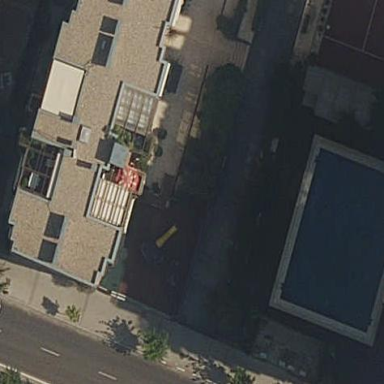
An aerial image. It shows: Image showing building with apartments.